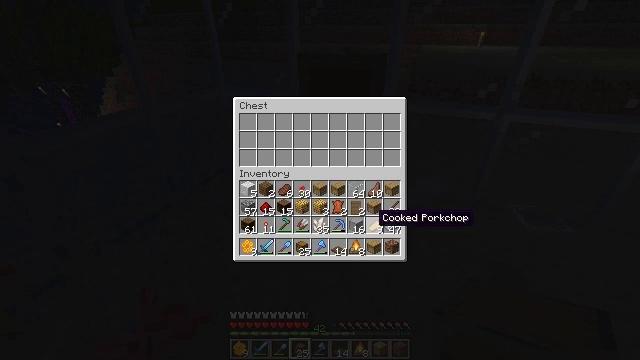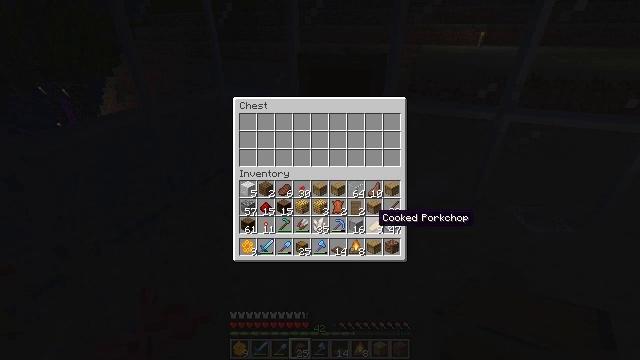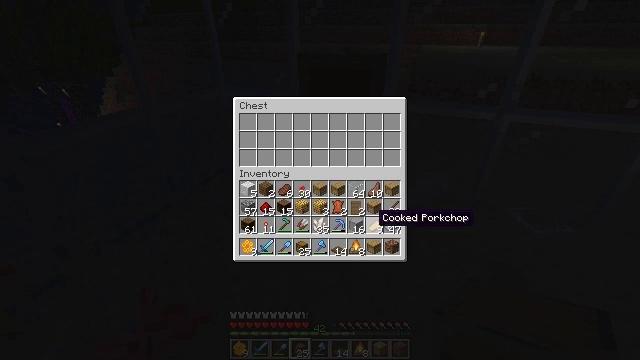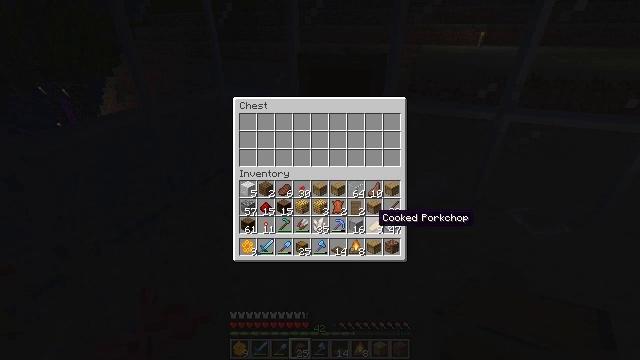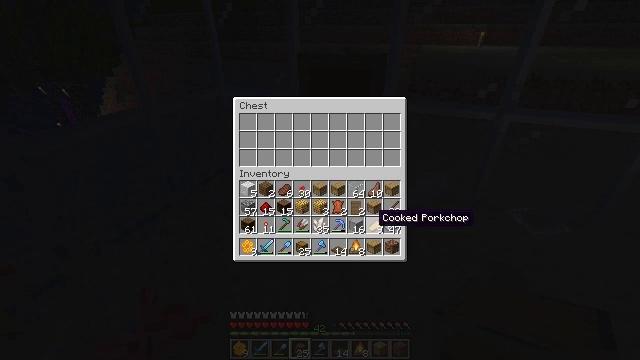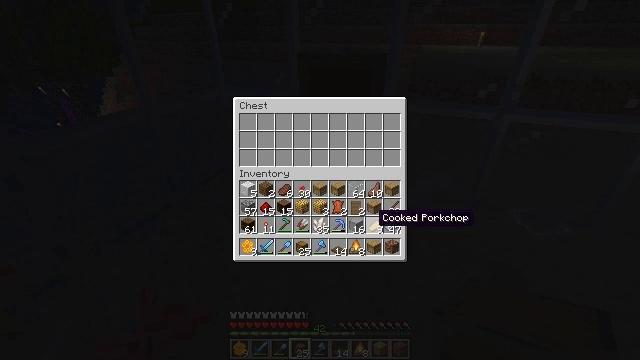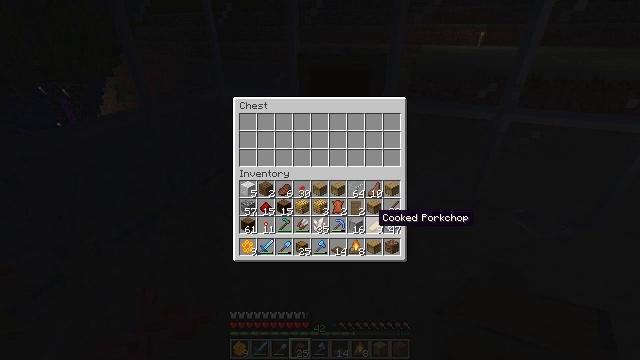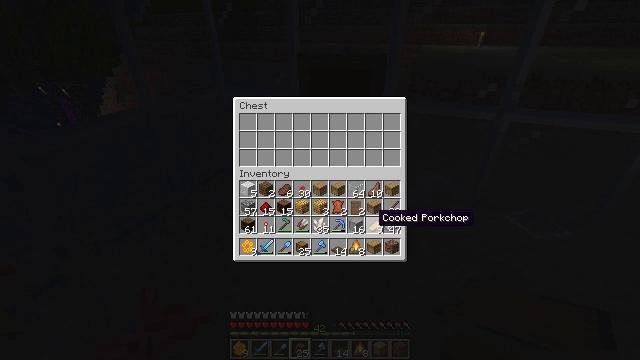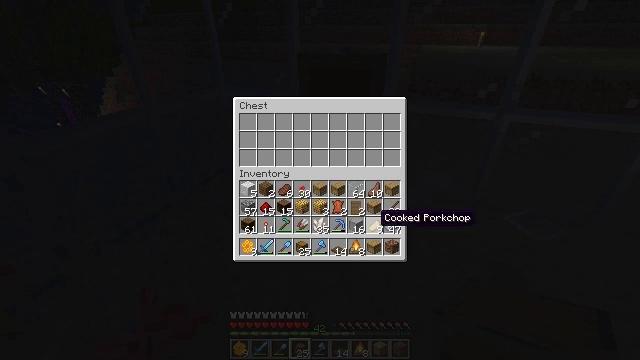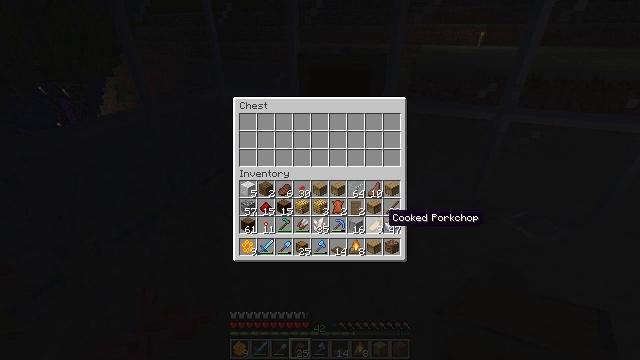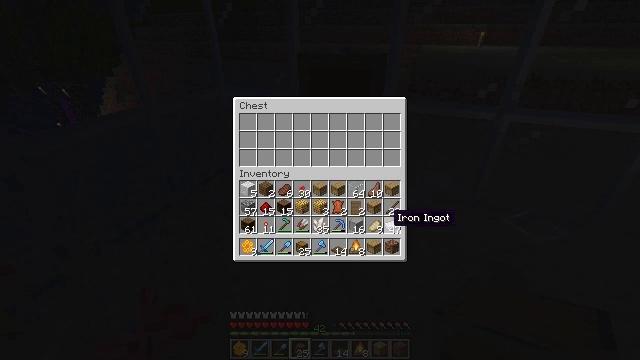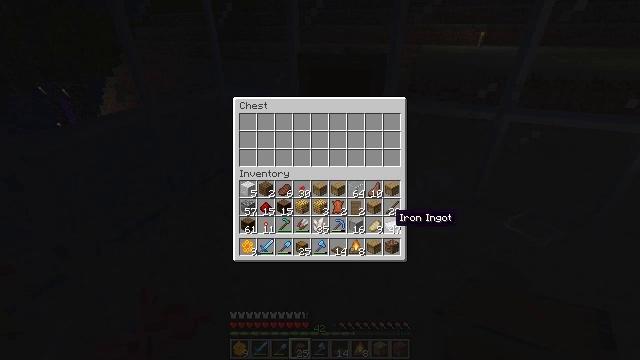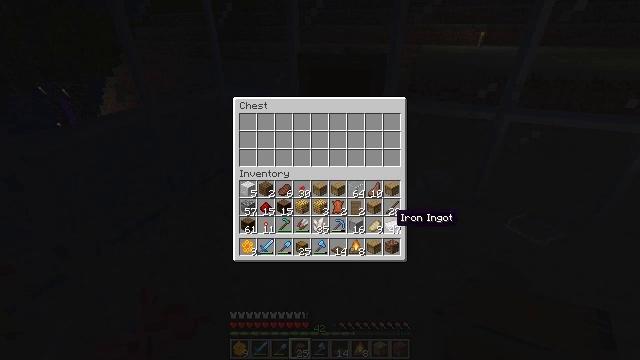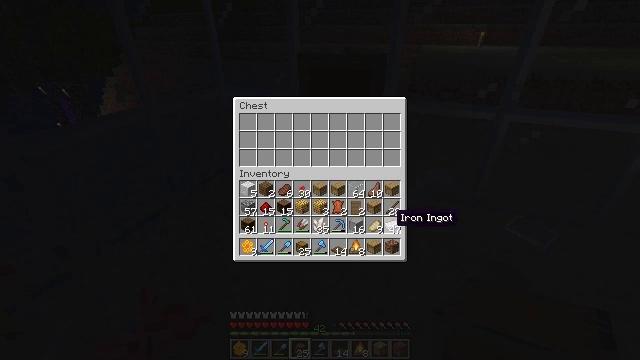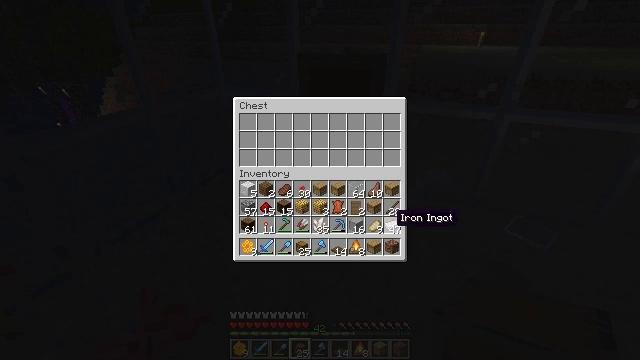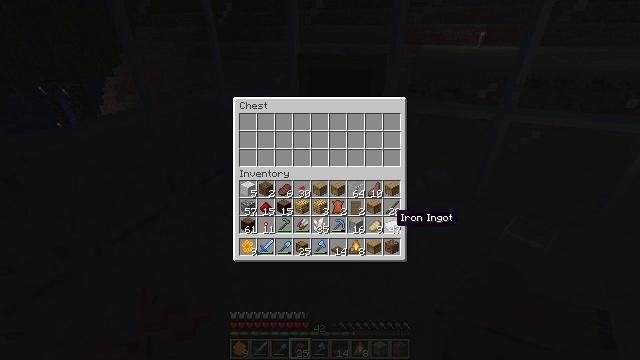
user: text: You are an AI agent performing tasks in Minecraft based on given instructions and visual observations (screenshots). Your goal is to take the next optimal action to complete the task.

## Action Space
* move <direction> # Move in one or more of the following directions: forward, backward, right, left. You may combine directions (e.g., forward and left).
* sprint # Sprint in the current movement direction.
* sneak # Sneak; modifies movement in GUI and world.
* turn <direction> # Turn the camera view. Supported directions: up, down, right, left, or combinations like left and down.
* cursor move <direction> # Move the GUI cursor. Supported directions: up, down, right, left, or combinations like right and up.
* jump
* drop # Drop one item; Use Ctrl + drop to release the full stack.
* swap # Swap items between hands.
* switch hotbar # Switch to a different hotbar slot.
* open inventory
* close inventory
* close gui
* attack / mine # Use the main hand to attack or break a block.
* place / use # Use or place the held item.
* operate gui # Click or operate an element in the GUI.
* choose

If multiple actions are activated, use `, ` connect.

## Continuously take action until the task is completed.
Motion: motion action
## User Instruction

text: Break the spruce trapdoor from a structure.
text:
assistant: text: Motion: sneak
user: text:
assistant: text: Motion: sneak
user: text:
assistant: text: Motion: sneak
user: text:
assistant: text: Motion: sneak
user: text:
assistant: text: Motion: sneak
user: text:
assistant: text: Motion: sneak
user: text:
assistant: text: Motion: sneak
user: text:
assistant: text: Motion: sneak
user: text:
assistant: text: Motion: sneak, cursor move right
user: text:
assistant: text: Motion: sneak
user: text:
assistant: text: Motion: sneak
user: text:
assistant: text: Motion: sneak
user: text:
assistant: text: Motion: sneak
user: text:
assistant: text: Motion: sneak
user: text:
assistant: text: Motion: sneak
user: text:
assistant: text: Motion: sneak
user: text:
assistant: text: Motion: sneak
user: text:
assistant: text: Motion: sneak
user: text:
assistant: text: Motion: sneak
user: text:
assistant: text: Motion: sneak, operate gui
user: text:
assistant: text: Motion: sneak, operate gui
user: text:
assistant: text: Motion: sneak, operate gui
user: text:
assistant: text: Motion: sneak
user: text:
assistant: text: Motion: sneak
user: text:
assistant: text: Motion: sneak
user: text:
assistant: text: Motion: sneak
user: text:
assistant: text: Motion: sneak
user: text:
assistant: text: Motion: sneak, operate gui
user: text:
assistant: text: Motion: sneak, operate gui
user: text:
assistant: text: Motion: sneak, cursor move left